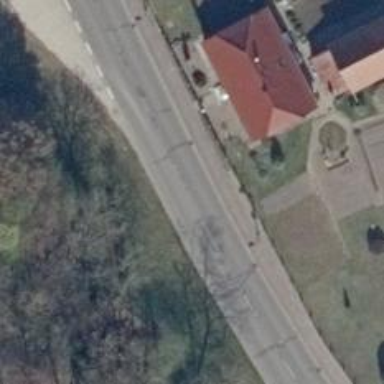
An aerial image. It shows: Secondary road with asphalt surface. There is sidewalk on the left side.